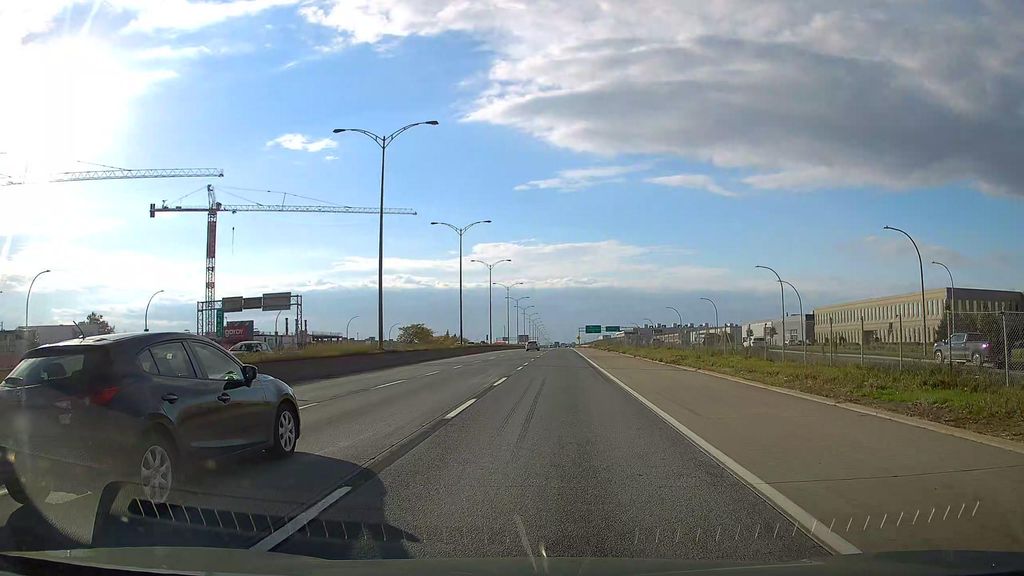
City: montreal